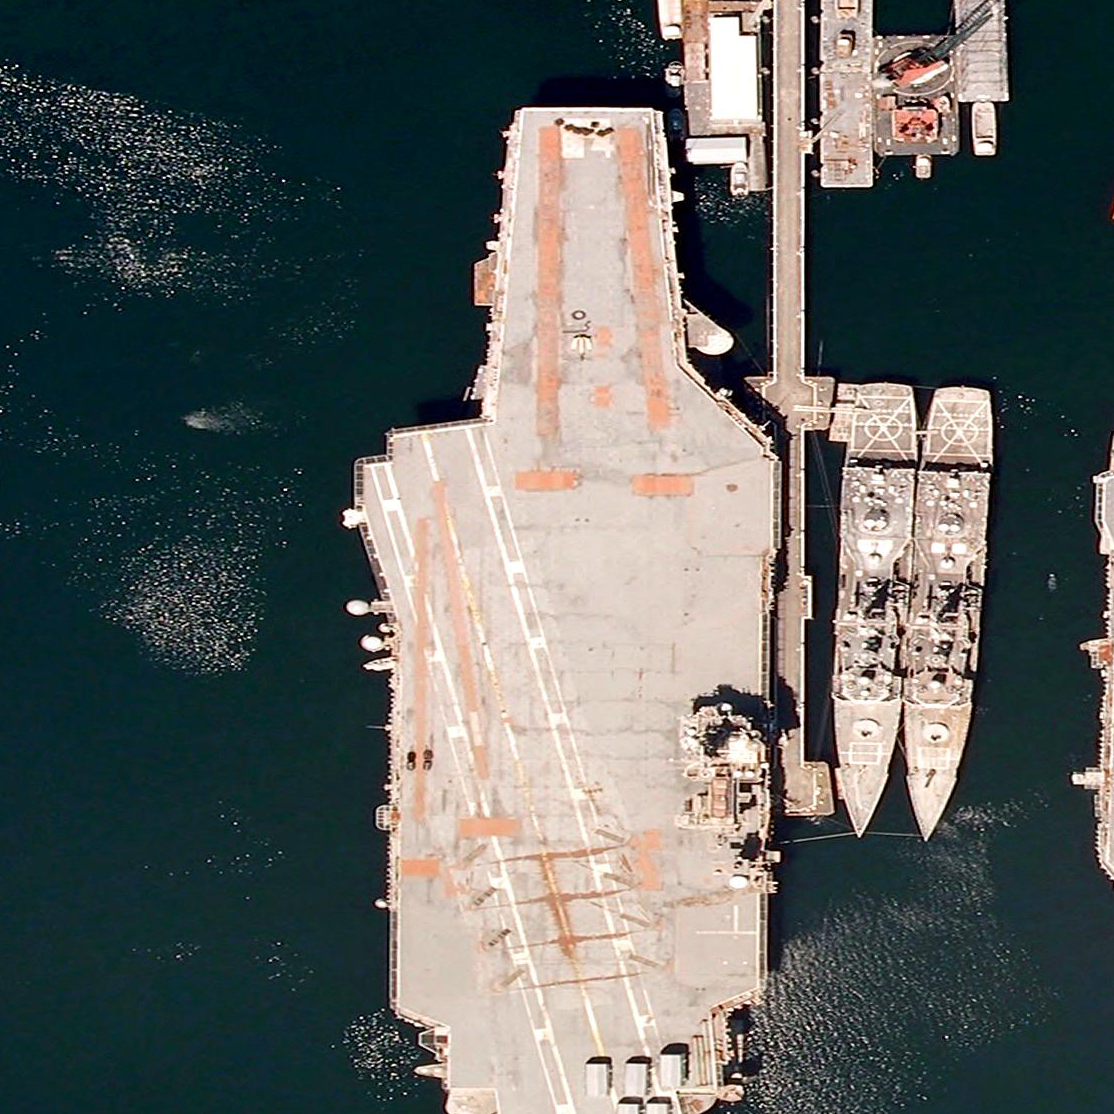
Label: aircraft_carrier